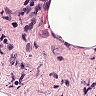
Metastatic tissue present: no